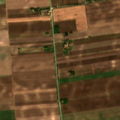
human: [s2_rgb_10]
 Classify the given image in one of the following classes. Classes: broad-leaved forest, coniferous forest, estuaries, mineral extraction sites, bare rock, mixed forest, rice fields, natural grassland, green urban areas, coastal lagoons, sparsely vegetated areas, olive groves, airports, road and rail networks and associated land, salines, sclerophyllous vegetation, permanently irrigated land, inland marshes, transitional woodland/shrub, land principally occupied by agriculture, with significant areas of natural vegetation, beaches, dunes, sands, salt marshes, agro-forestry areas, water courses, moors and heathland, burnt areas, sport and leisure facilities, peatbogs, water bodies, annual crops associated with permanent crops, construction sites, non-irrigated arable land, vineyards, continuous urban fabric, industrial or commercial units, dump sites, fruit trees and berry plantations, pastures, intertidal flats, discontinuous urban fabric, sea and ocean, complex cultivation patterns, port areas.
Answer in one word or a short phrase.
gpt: non-irrigated arable land